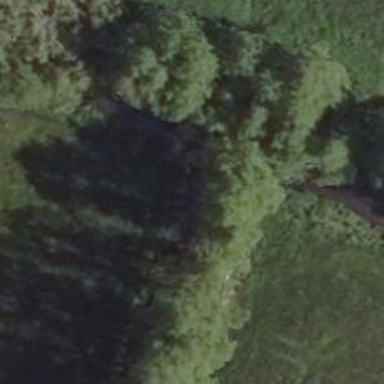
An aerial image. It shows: Row of trees in natural setting.